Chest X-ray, PA view. Patient: 45 years old, sex M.
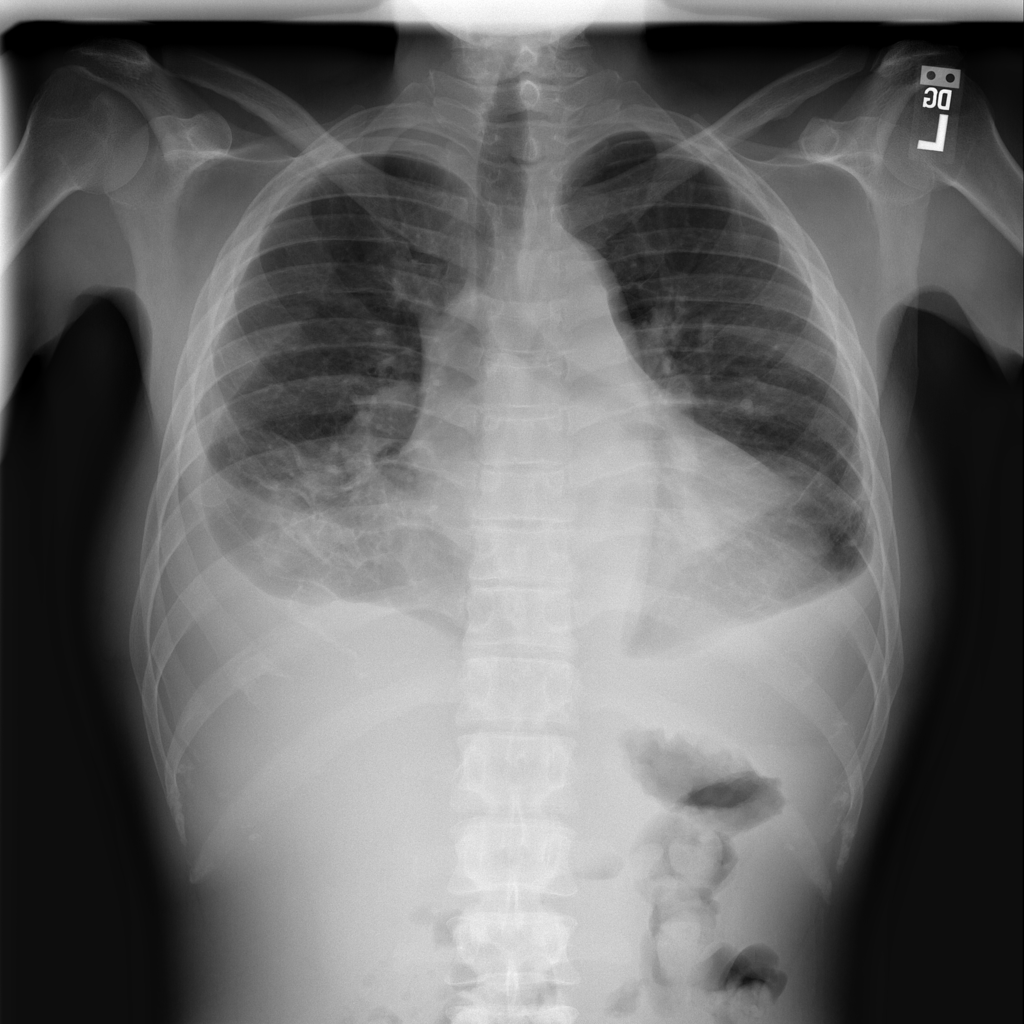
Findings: Atelectasis, Cardiomegaly, Effusion